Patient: sex M, age 43
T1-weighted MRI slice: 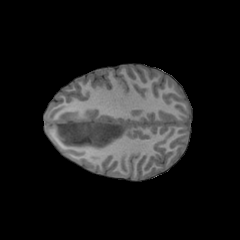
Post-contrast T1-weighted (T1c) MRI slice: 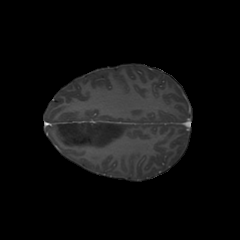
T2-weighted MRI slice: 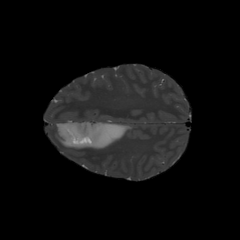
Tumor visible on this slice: yes
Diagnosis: Astrocytoma, IDH-mutant
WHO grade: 4